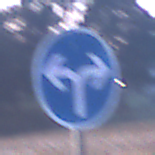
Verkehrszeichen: VorgeschriebeneFahrtrichtungRechtsOderLinks
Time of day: SunriseSunset
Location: Outdoor (Nature)
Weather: Clear
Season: NotSpecified
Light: Natural